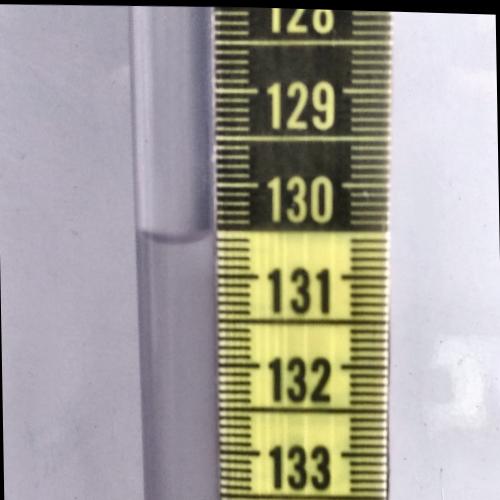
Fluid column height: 130.6 cm